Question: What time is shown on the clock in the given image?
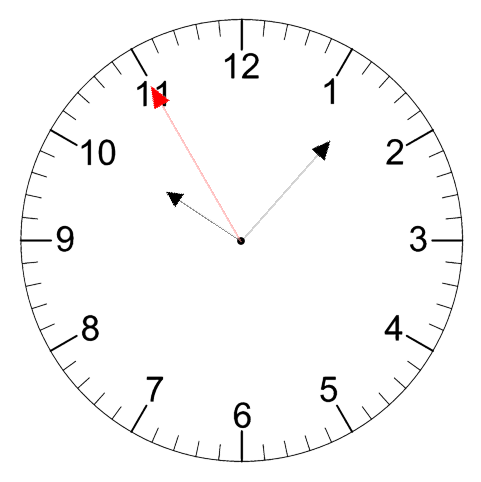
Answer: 10:06:55